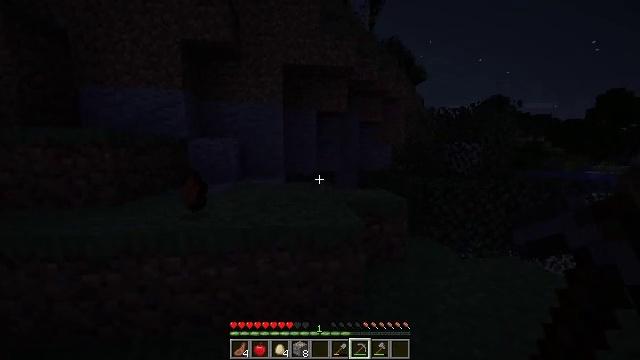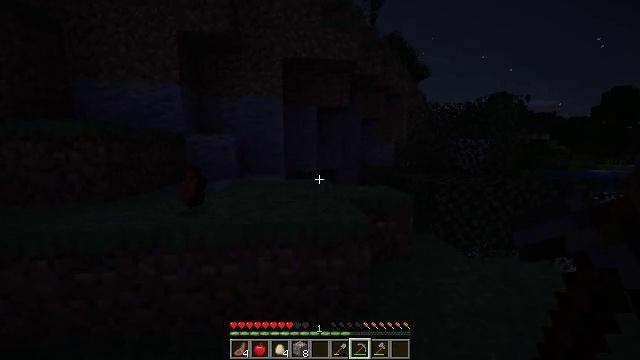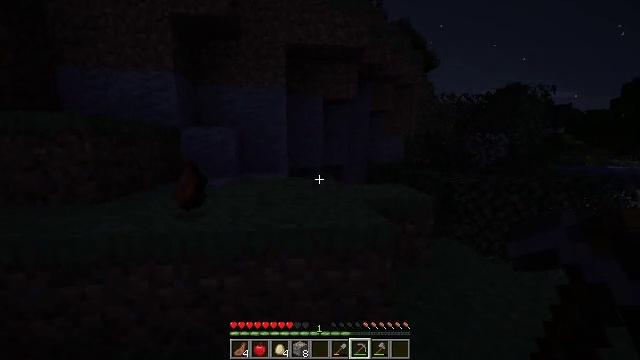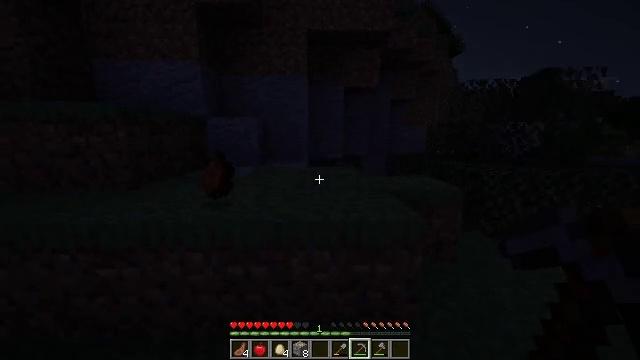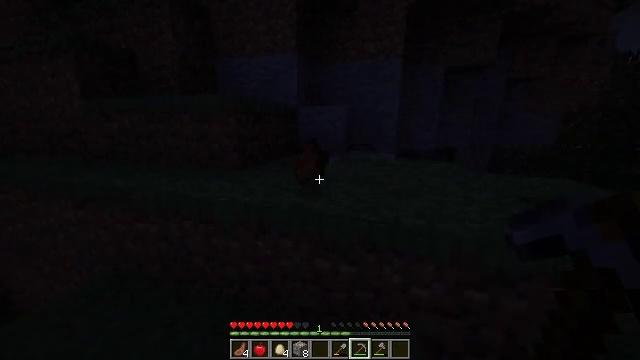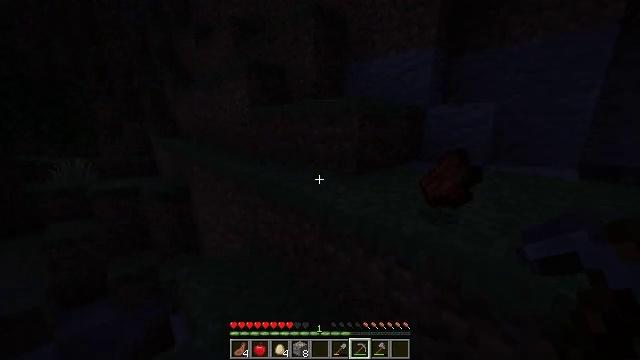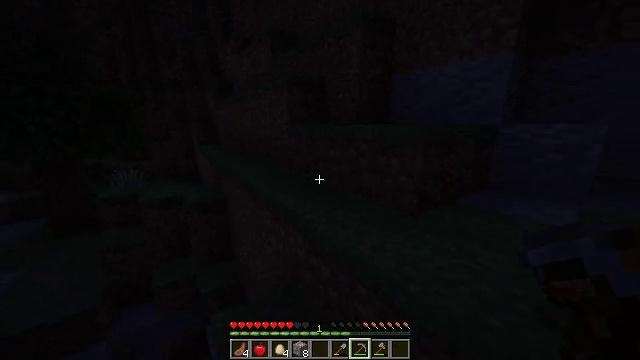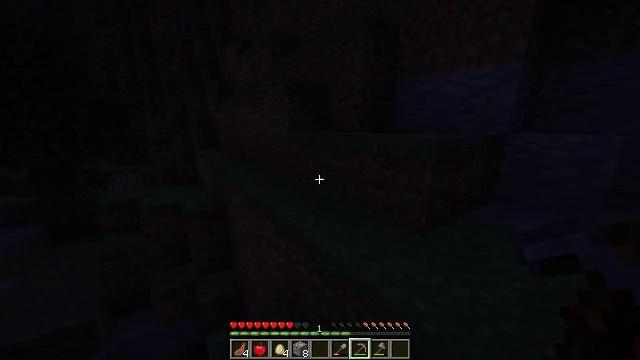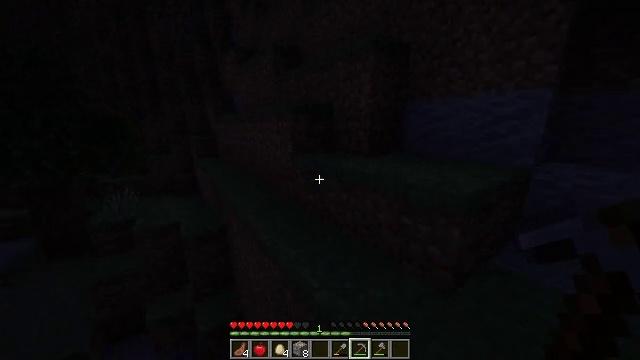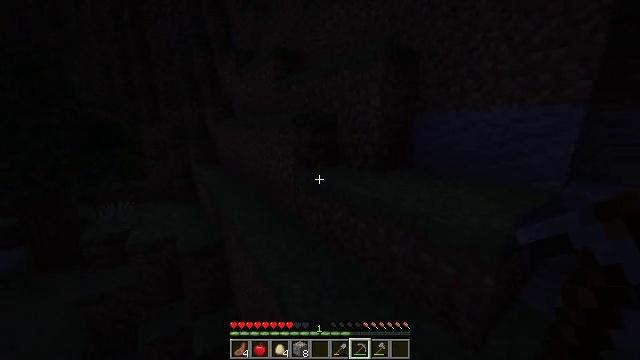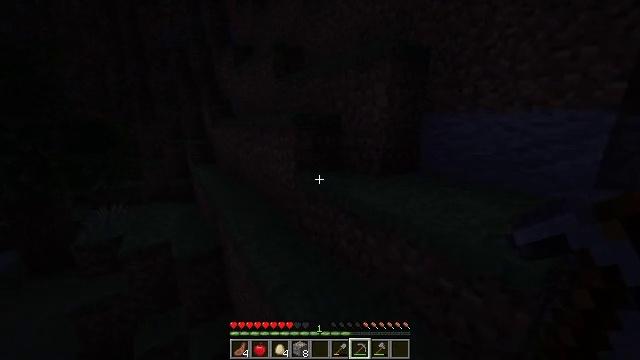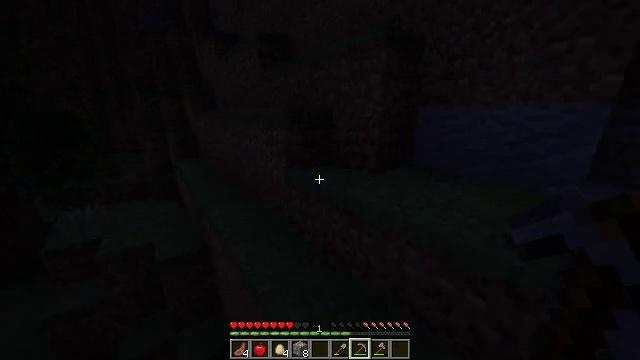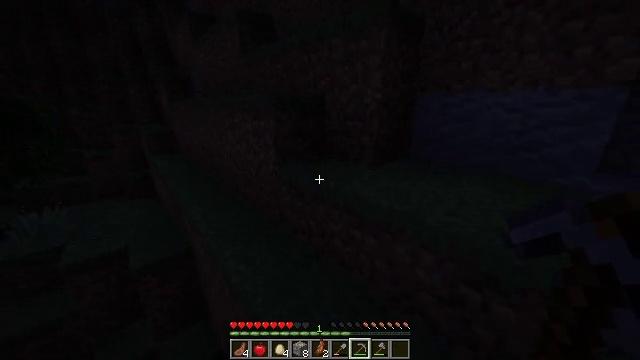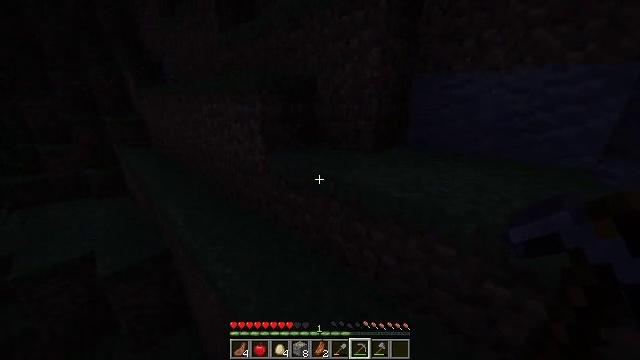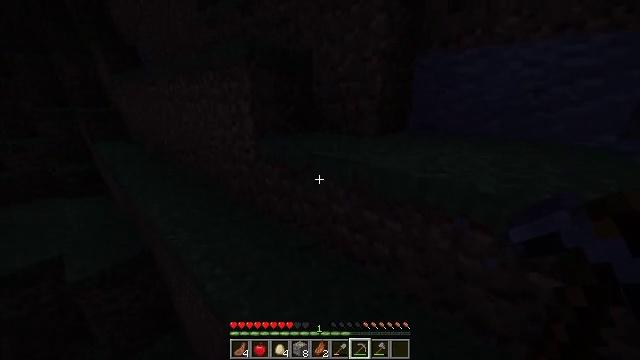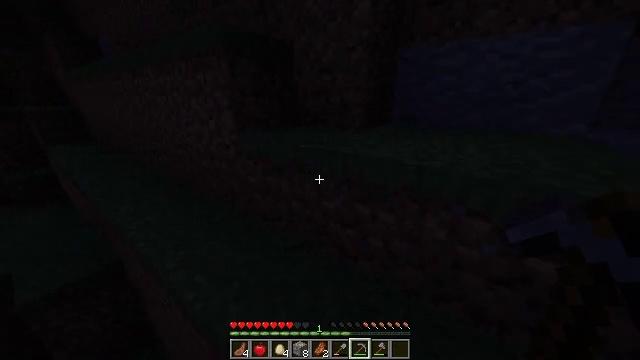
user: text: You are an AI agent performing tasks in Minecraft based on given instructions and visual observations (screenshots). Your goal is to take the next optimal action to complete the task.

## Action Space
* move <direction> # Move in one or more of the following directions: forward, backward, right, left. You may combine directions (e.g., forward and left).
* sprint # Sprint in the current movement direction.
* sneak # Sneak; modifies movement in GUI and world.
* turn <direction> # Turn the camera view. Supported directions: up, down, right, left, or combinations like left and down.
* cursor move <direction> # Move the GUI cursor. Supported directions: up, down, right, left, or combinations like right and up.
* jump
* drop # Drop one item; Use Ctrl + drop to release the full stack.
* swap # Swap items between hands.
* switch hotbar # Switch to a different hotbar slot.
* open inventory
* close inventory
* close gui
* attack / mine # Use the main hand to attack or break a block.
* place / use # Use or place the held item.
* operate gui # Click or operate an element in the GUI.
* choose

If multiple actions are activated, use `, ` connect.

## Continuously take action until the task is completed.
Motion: motion action
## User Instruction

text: Gather birch leaves using hands or shears.
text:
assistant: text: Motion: move forward and move left, sprint
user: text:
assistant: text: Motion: move forward and move left, sprint
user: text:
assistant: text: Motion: move forward and move left, sprint, turn left and down
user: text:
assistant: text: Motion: move forward and move left, sprint, turn left and down
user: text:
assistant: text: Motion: move forward and move left, sprint, turn left
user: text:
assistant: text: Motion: move forward and move left, sprint, turn left, jump
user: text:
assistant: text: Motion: move forward, sprint, jump
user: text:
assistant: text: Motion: move forward, sprint, jump
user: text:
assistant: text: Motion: move forward, sprint, jump
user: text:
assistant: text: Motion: move forward and move left, sprint
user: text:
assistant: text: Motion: move forward and move left, sprint, turn right and down
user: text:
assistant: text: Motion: move forward and move left, sprint, turn right and down
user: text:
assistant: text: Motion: move forward, sprint, turn right and down
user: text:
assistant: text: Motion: move forward, sprint, turn right and down
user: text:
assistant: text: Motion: move forward, sprint, turn right
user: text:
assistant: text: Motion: move forward, sprint, turn right and up
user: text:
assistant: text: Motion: move forward, sprint, turn left and up, jump
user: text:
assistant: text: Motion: move forward, sprint, turn left and up, jump
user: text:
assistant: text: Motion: move forward, sprint, turn up, jump
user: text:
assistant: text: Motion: move forward and move right, sprint, turn up, jump
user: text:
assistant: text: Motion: move forward and move right, sprint, turn right and up
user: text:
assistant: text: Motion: move forward and move right, sprint, turn right
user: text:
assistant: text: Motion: move forward and move right, sprint, turn right and down
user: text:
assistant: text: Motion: move forward and move right, sprint, turn right and down
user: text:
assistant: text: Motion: move forward and move right, sprint, turn right and down
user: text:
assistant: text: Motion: move forward and move right, sprint, turn right and down
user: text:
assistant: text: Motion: move forward and move right, sprint, turn right and up
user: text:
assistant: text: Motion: move forward and move right, sprint, turn right and up
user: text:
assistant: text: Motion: move forward and move right, sprint
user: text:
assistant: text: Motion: move forward and move right, sprint